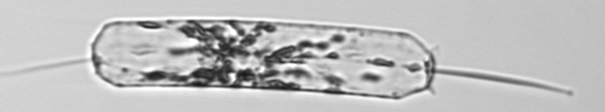
Label: Ditylum_brightwellii